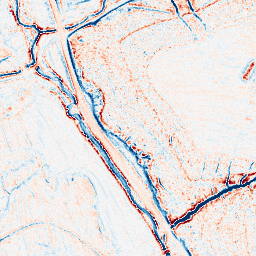
Category: edge_preserving
Decomposition family: anisotropic_diffusion
Decomposition parameters: iterations: 10
kappa: 100
gamma: 0.15
Upsampling method: sinc_blackman
Upsampling parameters: scale: 2
kernel_size: 16
Upsampling scale: 2